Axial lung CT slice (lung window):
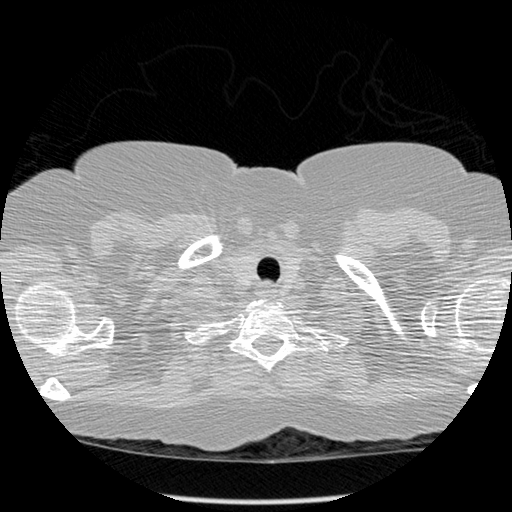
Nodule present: no